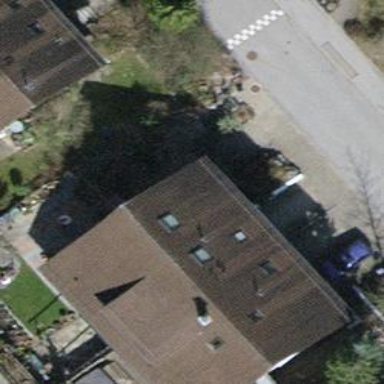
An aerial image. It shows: Building with tiled roof.